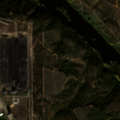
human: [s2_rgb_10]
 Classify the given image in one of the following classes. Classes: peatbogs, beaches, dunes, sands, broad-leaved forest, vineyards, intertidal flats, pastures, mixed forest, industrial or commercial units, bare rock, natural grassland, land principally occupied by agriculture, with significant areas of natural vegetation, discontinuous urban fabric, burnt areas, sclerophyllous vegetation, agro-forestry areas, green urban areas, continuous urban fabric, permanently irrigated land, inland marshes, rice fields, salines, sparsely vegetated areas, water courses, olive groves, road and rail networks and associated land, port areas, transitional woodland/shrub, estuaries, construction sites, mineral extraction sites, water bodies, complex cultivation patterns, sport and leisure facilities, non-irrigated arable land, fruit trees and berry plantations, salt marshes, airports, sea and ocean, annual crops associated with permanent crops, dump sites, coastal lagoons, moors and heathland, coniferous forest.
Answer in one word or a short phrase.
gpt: industrial or commercial units, olive groves, broad-leaved forest, transitional woodland/shrub, water courses